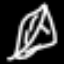
Label: leaf